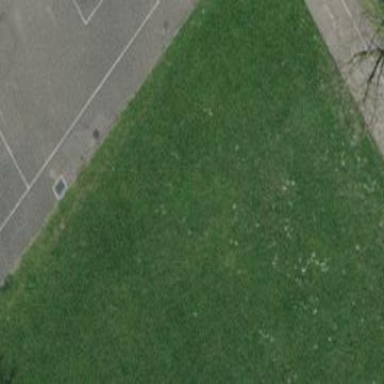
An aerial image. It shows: School building.